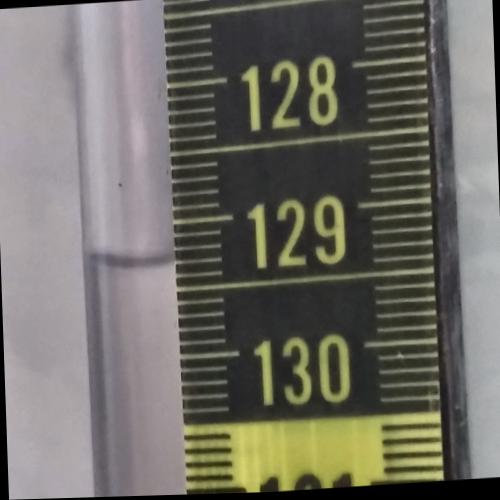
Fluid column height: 129.3 cm